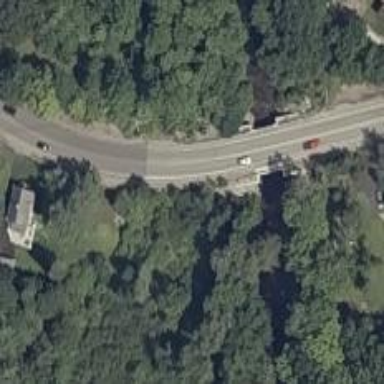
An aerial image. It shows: Tertiary road on asphalt surface crossing over bridge.